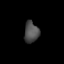
Tissue: lung
Cell type: Epithelial cells
Senescence score: 0.1997
Nuclear area (px): 301
Mean DAPI intensity: 77.618